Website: walmart
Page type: customer-info-address
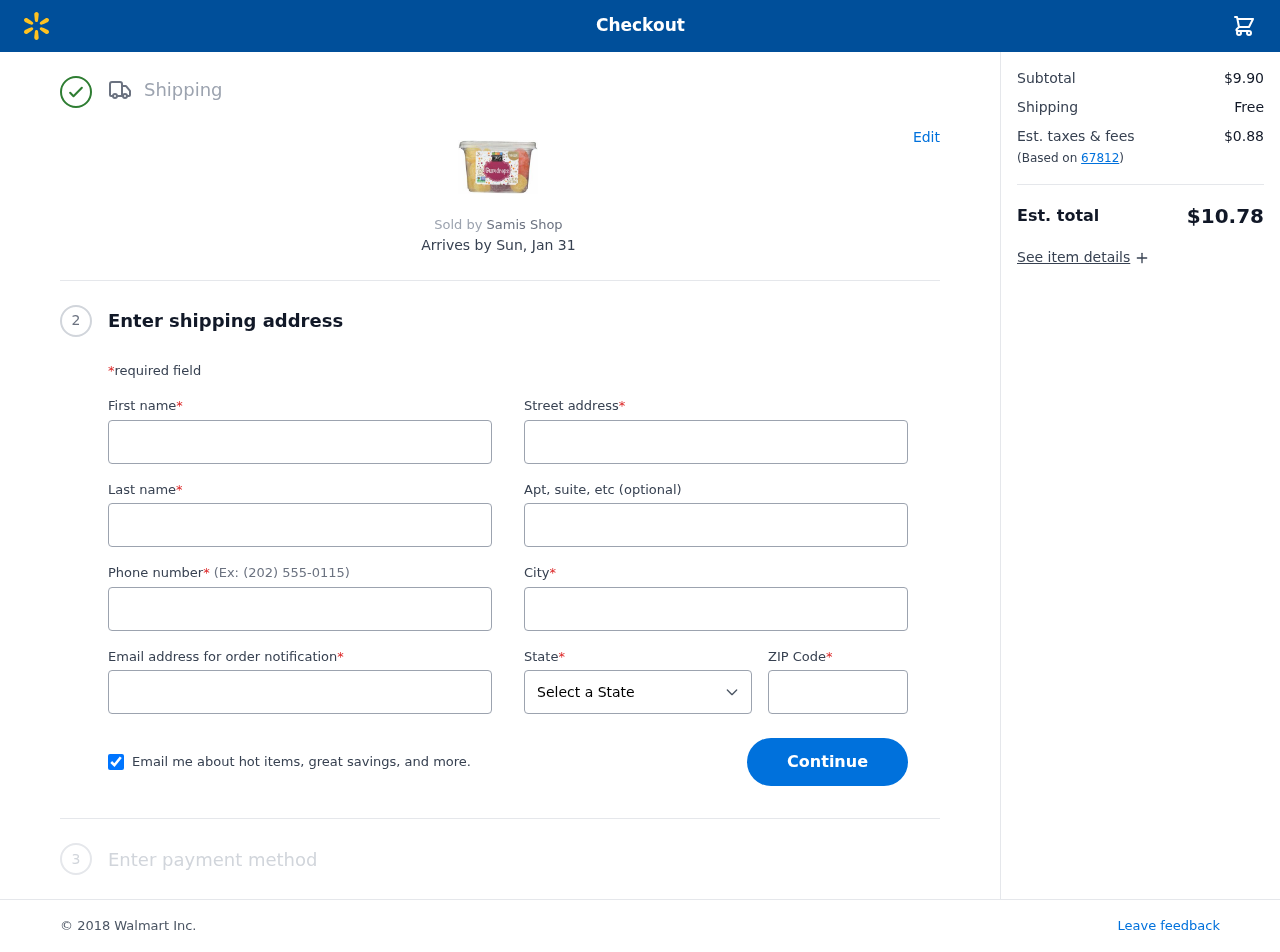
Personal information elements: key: PII_CITY
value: Jamesberg
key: PII_EMAIL
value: lindaford@gmail.com
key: PII_FIRSTNAME
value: Linda
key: PII_LASTNAME
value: Ford
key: PII_PHONE
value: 8889389928
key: PII_POSTCODE
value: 67812
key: PII_STATE
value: VI
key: PII_STREET
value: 798 Tonya Loaf Suite 123
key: PII_STREET2
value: Apt. 639
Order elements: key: ORDER_DELIVERY_DATE
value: Sun, Jan 31
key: ORDER_SUBTOTAL
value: $9.90
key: ORDER_SHIPPING_COST
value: Free
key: ORDER_TAX
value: $0.88
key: ORDER_TOTAL
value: $10.78